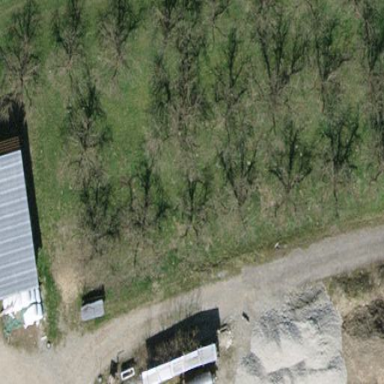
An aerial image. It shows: Orchard.